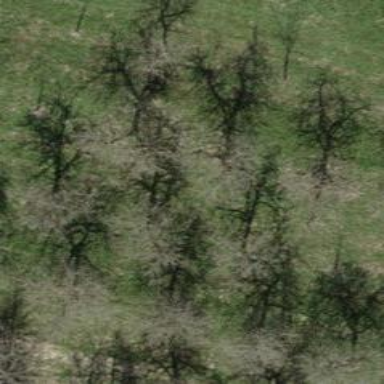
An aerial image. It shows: Single tag "natural: tree."